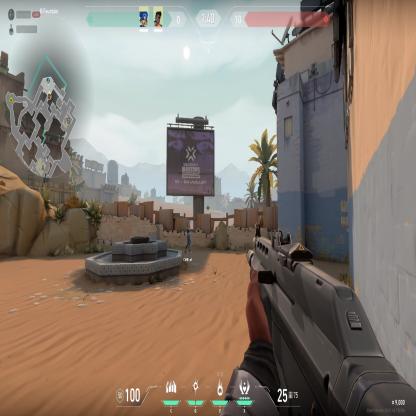
Label: teammate